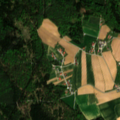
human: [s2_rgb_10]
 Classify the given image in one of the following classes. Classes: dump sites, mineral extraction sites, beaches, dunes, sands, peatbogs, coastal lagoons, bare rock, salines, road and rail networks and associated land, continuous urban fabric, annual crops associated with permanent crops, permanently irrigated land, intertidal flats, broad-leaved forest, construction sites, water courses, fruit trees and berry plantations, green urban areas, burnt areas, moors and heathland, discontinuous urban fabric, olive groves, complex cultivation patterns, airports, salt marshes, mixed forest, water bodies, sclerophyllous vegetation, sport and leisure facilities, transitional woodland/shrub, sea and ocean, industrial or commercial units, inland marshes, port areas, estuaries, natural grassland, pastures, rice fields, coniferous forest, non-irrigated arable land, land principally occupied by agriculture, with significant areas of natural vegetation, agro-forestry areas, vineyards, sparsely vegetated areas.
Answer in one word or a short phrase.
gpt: non-irrigated arable land, broad-leaved forest, mixed forest